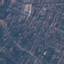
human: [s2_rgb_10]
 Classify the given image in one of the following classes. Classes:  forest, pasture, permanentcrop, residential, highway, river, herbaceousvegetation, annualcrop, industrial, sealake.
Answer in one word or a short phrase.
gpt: Residential